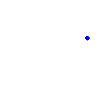
Particle: pion